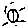
Label: sun